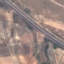
Label: Highway